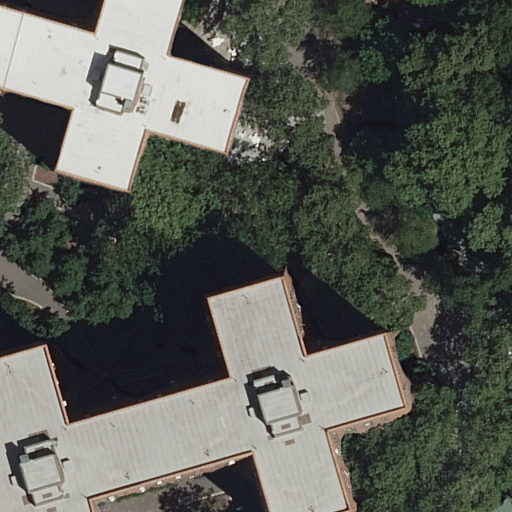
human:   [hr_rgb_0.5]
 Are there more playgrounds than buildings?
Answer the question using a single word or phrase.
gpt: no

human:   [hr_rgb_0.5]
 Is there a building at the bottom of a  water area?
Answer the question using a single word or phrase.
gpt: no

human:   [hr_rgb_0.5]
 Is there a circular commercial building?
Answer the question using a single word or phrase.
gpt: no

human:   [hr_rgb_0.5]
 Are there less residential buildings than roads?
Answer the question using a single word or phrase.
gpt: yes

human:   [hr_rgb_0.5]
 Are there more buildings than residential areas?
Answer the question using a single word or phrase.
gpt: yes

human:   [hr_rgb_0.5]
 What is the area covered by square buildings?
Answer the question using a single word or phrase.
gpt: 0m2

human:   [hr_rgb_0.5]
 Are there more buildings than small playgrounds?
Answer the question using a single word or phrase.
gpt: yes

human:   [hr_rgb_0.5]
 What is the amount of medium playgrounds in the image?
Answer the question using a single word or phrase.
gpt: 0

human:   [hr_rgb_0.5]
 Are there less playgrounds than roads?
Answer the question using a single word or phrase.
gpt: yes

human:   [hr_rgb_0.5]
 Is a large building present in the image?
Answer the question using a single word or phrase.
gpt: no

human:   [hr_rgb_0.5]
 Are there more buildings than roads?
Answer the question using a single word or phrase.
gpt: no

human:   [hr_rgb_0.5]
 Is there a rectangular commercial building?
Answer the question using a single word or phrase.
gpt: no

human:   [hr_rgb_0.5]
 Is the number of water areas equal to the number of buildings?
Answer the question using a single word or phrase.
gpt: no

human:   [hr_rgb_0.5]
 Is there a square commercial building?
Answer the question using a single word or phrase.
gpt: no

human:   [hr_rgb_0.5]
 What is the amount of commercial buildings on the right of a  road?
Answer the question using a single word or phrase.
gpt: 0

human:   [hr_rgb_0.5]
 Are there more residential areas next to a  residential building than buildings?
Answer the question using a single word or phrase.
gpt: no

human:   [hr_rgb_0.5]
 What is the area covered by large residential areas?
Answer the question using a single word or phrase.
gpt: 10614m2

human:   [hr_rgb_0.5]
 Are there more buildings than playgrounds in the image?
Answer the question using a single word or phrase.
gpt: yes

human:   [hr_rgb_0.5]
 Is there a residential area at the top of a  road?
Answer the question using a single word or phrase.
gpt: no

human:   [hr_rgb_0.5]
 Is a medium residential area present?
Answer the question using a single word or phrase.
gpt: no

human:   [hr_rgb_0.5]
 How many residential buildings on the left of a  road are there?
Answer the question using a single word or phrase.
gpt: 2

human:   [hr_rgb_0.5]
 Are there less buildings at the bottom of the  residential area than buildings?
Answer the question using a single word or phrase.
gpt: yes

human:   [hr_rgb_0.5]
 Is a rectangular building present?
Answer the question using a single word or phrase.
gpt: yes

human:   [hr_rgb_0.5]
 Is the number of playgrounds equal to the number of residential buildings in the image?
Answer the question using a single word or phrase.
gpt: no

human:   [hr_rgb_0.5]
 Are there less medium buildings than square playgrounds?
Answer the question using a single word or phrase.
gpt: no

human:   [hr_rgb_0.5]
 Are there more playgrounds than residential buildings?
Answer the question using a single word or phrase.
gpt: no

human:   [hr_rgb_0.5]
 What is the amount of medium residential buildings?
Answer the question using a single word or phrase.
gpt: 1

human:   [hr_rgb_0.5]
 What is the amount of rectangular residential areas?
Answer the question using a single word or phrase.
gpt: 1

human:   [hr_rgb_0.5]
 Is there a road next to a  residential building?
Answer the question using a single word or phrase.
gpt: yes

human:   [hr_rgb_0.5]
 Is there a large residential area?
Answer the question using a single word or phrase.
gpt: yes

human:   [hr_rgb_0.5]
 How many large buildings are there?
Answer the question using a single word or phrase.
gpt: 0

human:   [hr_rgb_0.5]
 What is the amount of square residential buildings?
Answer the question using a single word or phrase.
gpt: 0

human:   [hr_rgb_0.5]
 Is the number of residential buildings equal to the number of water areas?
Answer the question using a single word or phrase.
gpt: no

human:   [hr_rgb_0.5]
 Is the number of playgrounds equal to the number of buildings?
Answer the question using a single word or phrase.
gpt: no

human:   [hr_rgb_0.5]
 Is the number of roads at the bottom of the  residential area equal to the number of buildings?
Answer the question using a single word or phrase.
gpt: no

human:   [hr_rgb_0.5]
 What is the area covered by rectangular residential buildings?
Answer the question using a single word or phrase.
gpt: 54m2